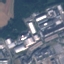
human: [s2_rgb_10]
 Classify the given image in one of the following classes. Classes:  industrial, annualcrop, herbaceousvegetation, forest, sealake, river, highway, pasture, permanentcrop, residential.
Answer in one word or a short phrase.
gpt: Industrial